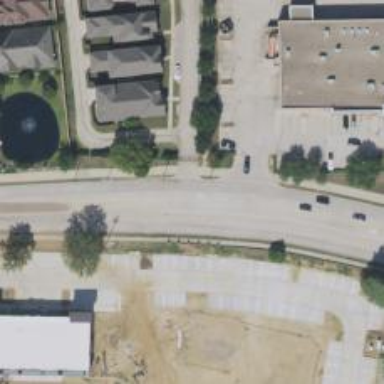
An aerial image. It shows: Secondary road with separate sidewalk.